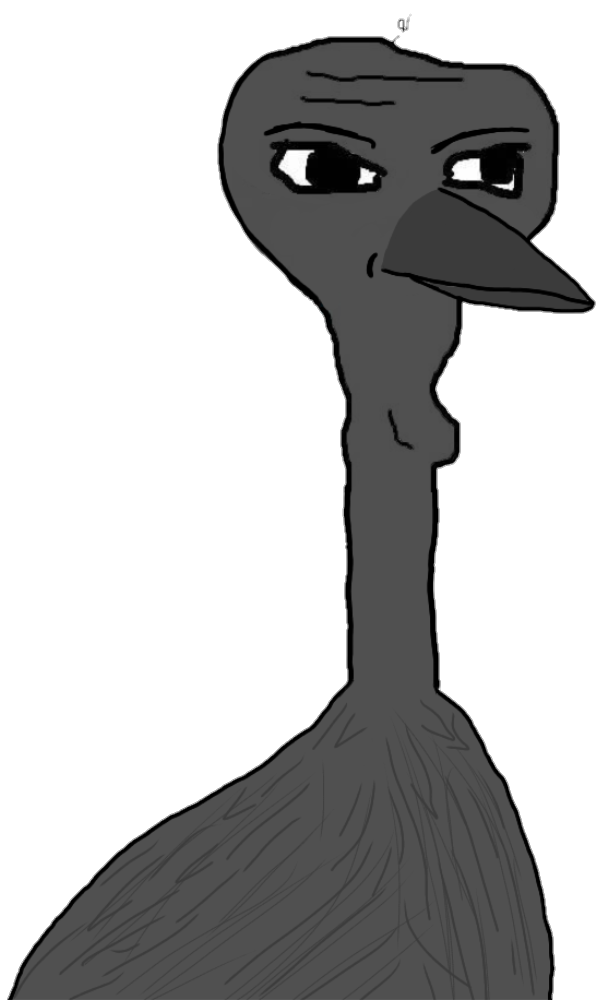
Label: 5_Animal